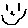
Label: smiley face